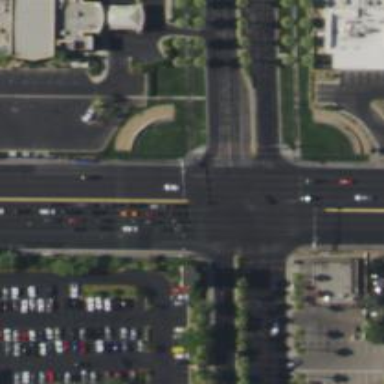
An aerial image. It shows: Solid stop line on the road marking.